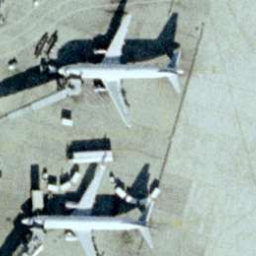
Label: airplane